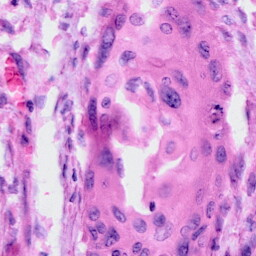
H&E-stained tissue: Cervix